Question: I have the following in my page,
This is a spryasset. This has 3 tabs.
When I click "reviews" it shows reviews, if "more" then it shows more.
My question is,
## How to listen to this "CLICK" event on a spryasset tab in jQuery?
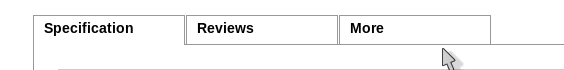
Answer: Assuming that spryasset produces 'li' for each tab you could do this:
'''
$('#tabs li:eq(2)').on('click', function() {
// your code here
});
'''
Update:
The ':eq(2)' will return the 3rd (starting from 0) list element that is a child of some element with id=tabs. For more information on the :eq selector check out the jquery docs <URL>